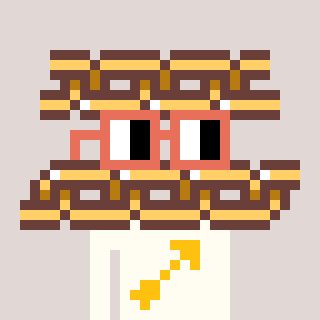
a pixel art character with square orange glasses, a chain-shaped head and a grayscale-colored body on a warm background